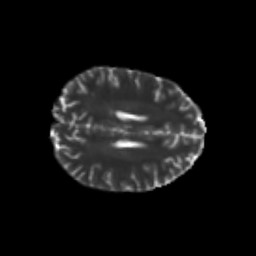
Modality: T2w
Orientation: axial
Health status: healthy
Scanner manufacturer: philips
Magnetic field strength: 3 T
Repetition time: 6.964 s
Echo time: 0.092 s